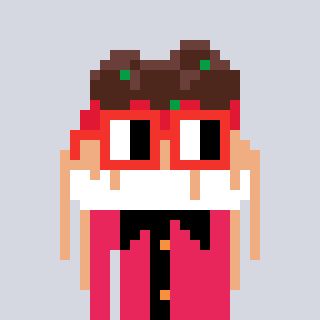
a pixel art character with square red glasses, a spaghetti-shaped head and a redpinkish-colored body on a cool background